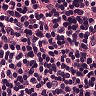
Metastatic tissue present: no